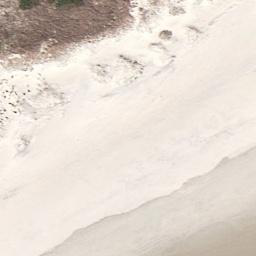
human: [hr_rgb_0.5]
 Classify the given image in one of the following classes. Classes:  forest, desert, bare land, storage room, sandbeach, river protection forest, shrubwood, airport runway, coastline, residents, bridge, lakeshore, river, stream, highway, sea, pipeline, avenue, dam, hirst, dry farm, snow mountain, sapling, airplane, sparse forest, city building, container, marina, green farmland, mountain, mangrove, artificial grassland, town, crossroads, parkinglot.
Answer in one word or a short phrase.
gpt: sandbeach